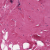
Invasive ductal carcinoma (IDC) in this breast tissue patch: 0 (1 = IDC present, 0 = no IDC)